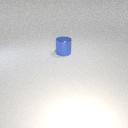
large blue metal cylinder